Interaction volume radius: 5 \u00c5
Interaction volume height: 15 \u00c5
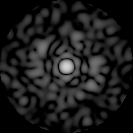
Disorder parameter: 0.821